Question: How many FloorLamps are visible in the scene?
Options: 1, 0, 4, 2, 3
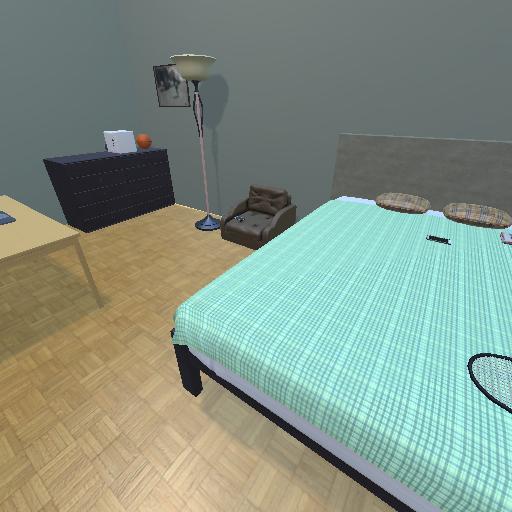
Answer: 1